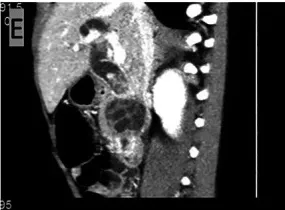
CT and MR results before radical surgery. (G,H) MR imaging showing a 2.6 cm x 3.6 cm x 2.1 cm mass originating from the common bile duct (CBD), presenting an equal signal on T1WI and an equal-high signal on T2WI. The common bile duct (CBD) was plugged up completely by the mass, resulting in the dilatation of the proximal biliary system. The dilatation of the common bile duct (CBD) reached 2.2 cm in diameter, and the pancreatic duct also presented a slight dilation of 0.1 cm.
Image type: radiology (ct)